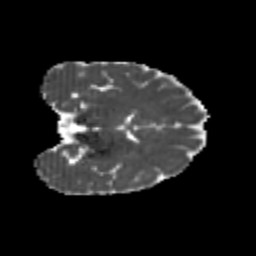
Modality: MD
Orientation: coronal
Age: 22
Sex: female
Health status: healthy
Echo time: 0.074 s